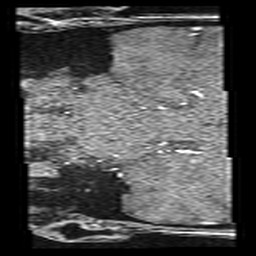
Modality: angio
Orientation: coronal
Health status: ill
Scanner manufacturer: siemens
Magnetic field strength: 3 T
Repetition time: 0.022 s
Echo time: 0.00401 s